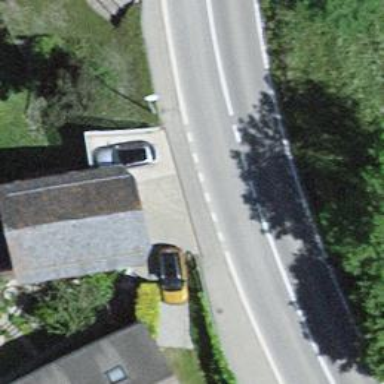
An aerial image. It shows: Garage.